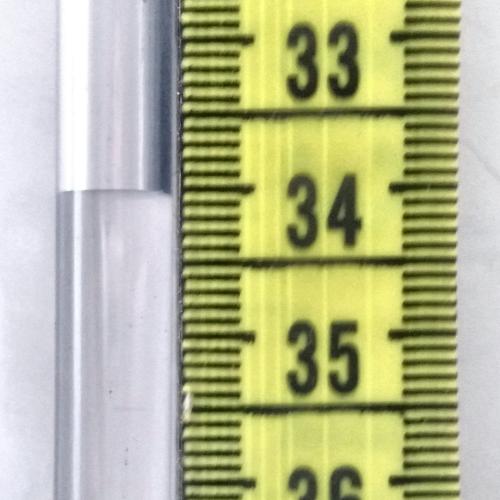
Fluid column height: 34.1 cm